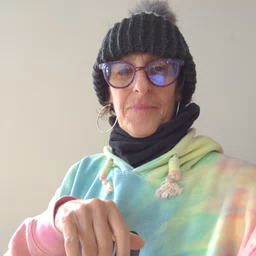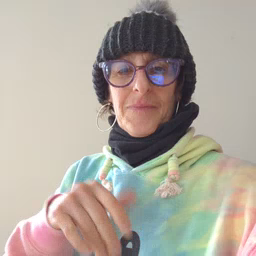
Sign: kitty